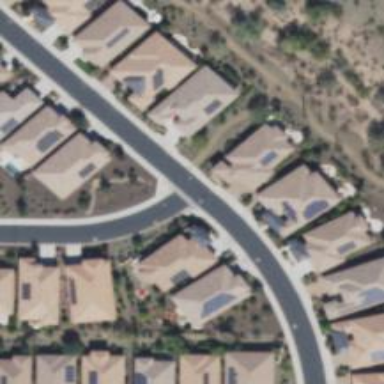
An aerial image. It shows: Asphalt road in residential area.